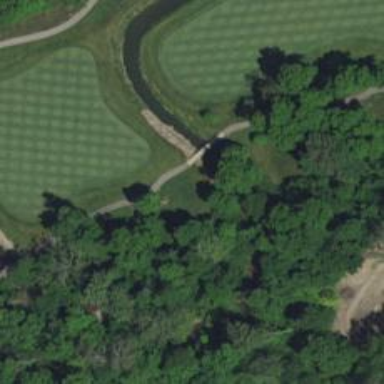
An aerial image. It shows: Path bridge over golf path.